Interaction volume radius: 10 \u00c5
Interaction volume height: 45 \u00c5
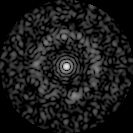
Disorder parameter: 0.8341